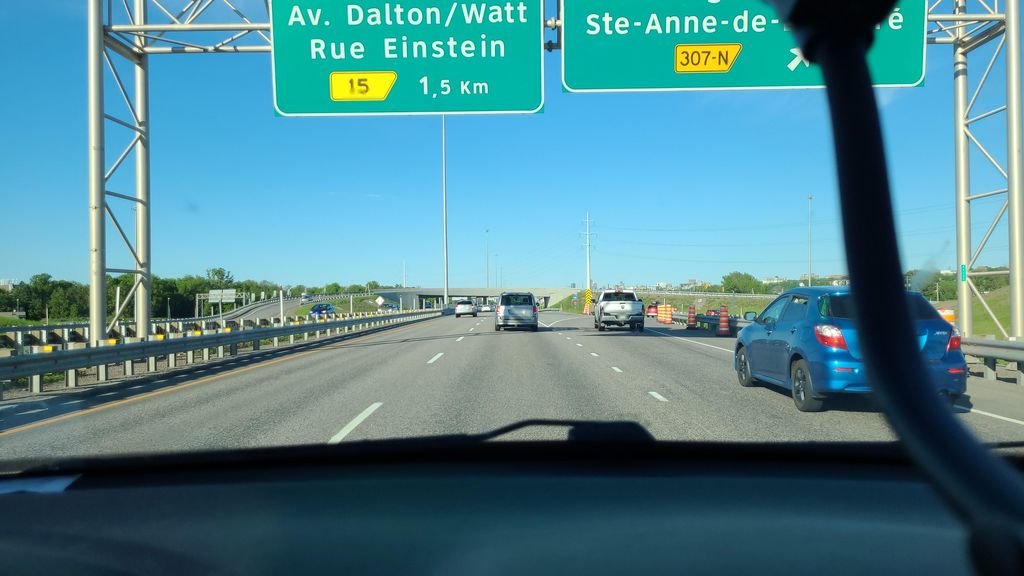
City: quebec_city